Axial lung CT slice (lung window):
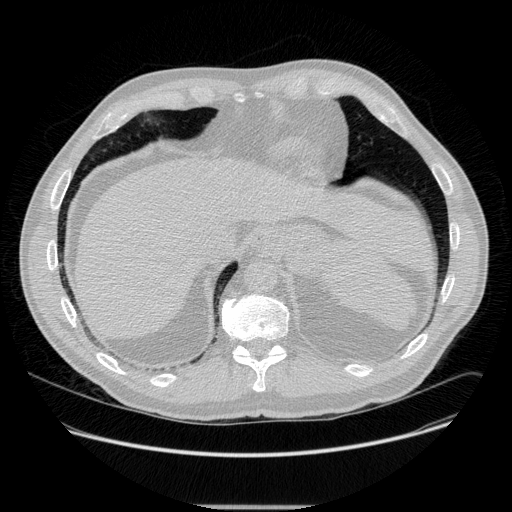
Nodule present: no